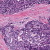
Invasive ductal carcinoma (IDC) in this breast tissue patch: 1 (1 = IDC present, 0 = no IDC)